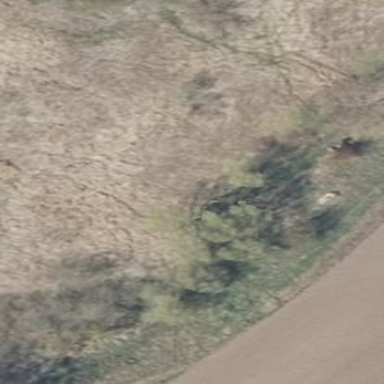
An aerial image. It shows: Patch of scrub vegetation.